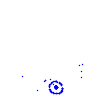
Particle: kaon